Question: I have two views with the same elevation beside each other. My wanted behaviour is that they won't cast a shadow over each other as they have the same elevation, however, what is happening is that the view on the left, casts a shadow on the right. They are not the same size so I can't put them both in another view and apply an elevation to that view.
Is this the expected behaviour? Is there a way round it?
Edit:
I just recreated with simpler views, here is the code.
I also noticed it has the expected behaviour if I have the view directly in the layout and don't include it as I did it in this example and as I need it to work.
'''
<LinearLayout
xmlns:android="http://schemas.android.com/apk/res/android"
xmlns:tools="http://schemas.android.com/tools"
android:layout_width="match_parent"
android:layout_height="match_parent"
android:orientation="horizontal"
android:paddingLeft="@dimen/activity_horizontal_margin"
android:paddingRight="@dimen/activity_horizontal_margin"
android:paddingTop="@dimen/activity_vertical_margin"
android:paddingBottom="@dimen/activity_vertical_margin"
tools:context=".MainActivity"
android:background="@android:color/holo_green_dark">
<LinearLayout
android:layout_width="200dp"
android:layout_height="200dp"
android:background="@android:color/holo_red_dark"
android:elevation="24dp"/>
<include layout="@layout/test"/>
</LinearLayout>
'''
And here is the include:
'''
<?xml version="1.0" encoding="utf-8"?>
<LinearLayout
xmlns:android="http://schemas.android.com/apk/res/android"
android:orientation="vertical"
android:layout_width="wrap_content"
android:layout_height="wrap_content">
<LinearLayout
android:layout_width="100dp"
android:layout_height="100dp"
android:background="@android:color/holo_red_dark"
android:elevation="24dp"/>
</LinearLayout>
'''
And the screenshot:

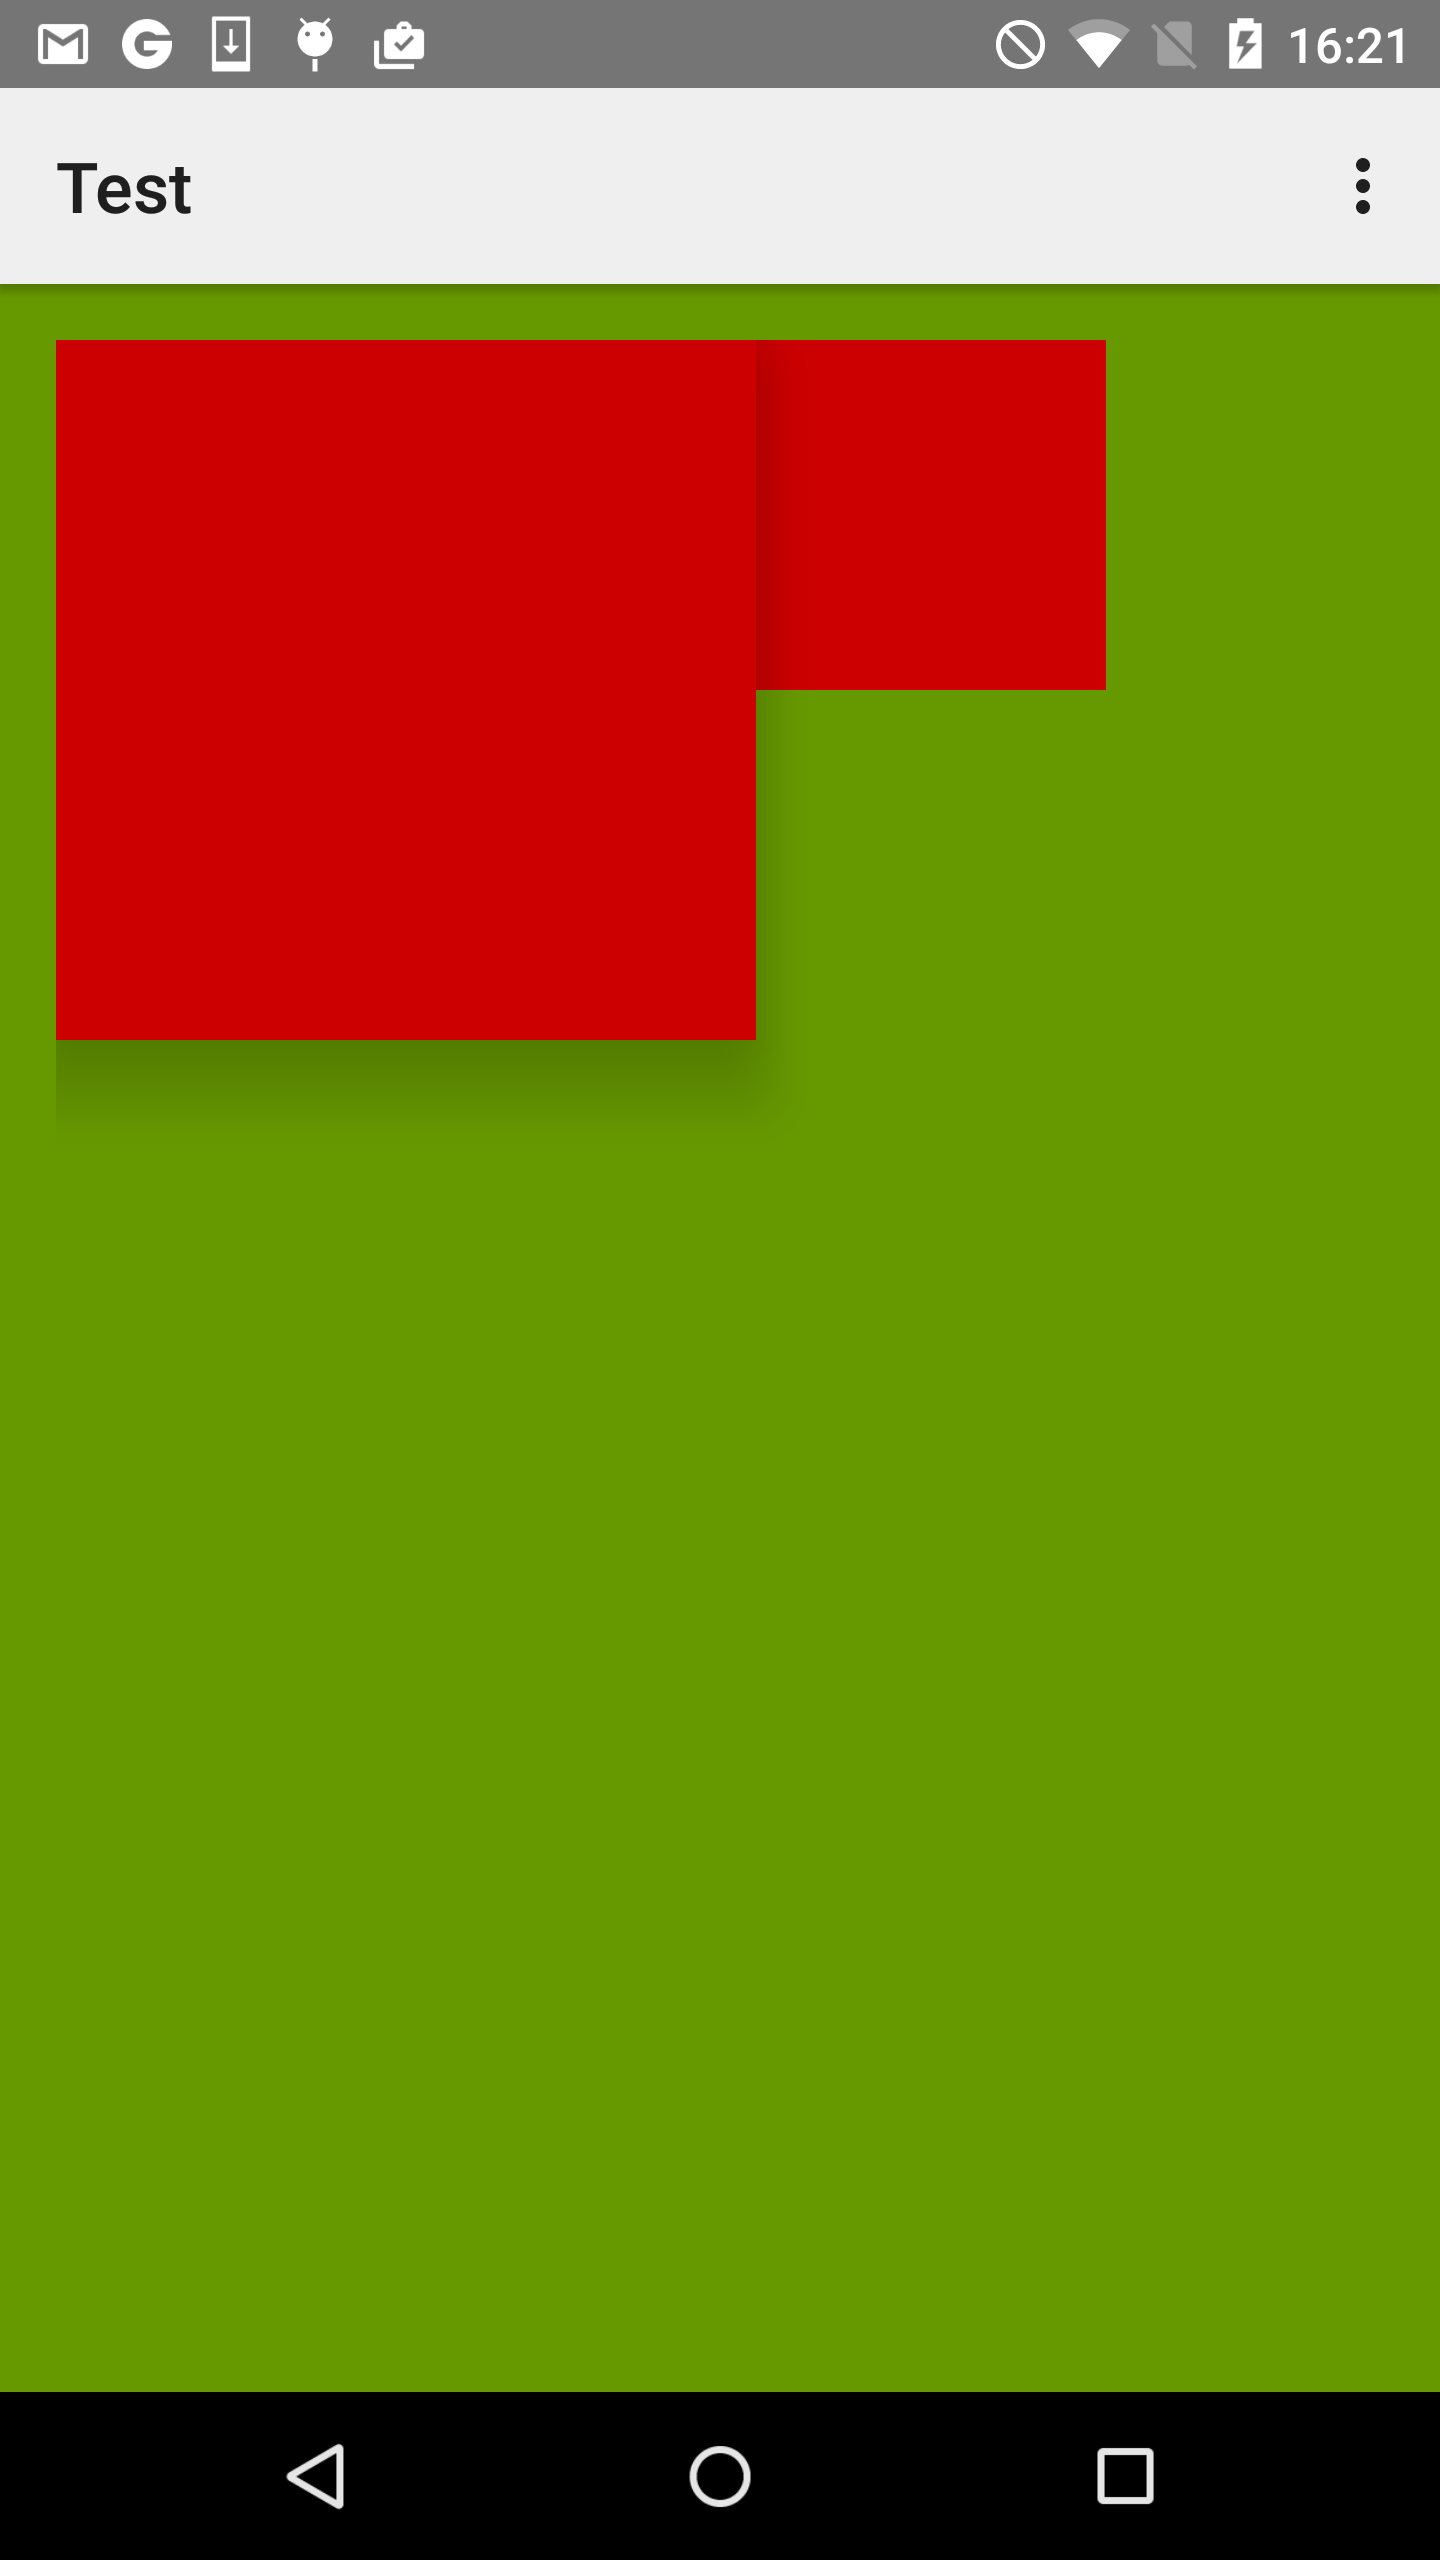
Answer: See the hierarchy you have:
<URL>
So you have applied elevation to '1' and '3', which are not siblings. Apparently, if one view is higher in the hierarchy, than it should cast a shadow, regardless those views have same elevation or no.
Had you applied elevation to '2' instead of '3' you would see shadow effect.
So if you just change your 'test.xml' to this:
'''
<LinearLayout
xmlns:android="http://schemas.android.com/apk/res/android"
android:orientation="vertical"
android:layout_width="wrap_content"
android:layout_height="wrap_content"
android:elevation="24dp">
<LinearLayout
android:layout_width="100dp"
android:layout_height="100dp"
android:background="@android:color/holo_red_dark"/>
</LinearLayout>
'''
You'd get this output: